Question: I'm trying to get a basic understanding of the concept of "Hard and Soft Links" in Linux.
I came across several links online, and they all said that one must get an understanding of the Unix file-system before understanding what hard and soft links are.
I will first write what I got so far, mainly for you to correct me if I'm wrong...(I'm aware that I might over simplify things, this is for the sake of... well... simplifying things):
- - -
So we could have something like this:

I also read, and this is where I get confused, that the name-inode map for a file isn't necessarily unique, meaning that a directory can contain two different file names that maps to the same inode number (and thus to the same file in the file system, and thus to the same actual content data on the disk), two different directories may contain identical name-inode mappings (how is it different from "coping a folder with all its content"?) so using either pathname will lead to the same actual content on disk... How exactly can you name a file with two different names on linux, and what is it good for anyway?
btw, is there some linux tool that shows the information for a given inode?
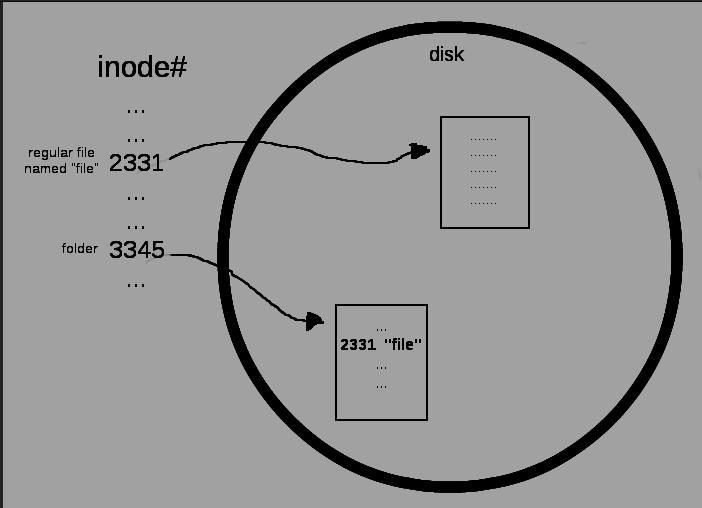
Answer: '''
how is it different from copying a folder with all its content?
'''
Lets say you have an 8GB USB stick with an arbitrary folder which is 6GB in size. You want the folder to be accessible from 2 different locations e.g. /so_very_tired/shared_big_folder and /james/foobar but copying in both location wont fit of the USB stick. So you make a reference or symbolic link to the file/folder. The actual location for this folder can be anywhere, for example in /6GB_FOLDER
In order to do this so we create a symbolic link from /so_very_tired/shared_big_folder => /6GB_FOLDER and /james/foobar => /6GB_FOLDER
Now accessing the directory /so_very_tired/shared_big_folder and /james/foobar will lead to /6GB_FOLDER.
To find more information of files and indoes, open up a command prompt and type
'''
$man ls
'''
You can use 'ls -i' to list the inode numbers for files
They are mostly used when you want to place a link to a file where the file doesn't exist e.g You have a configuration file for a server placed in /etc/nginx/sites-avaliable/ and in order to enable it you want to place it in the /etc/site-enabled folder but you don't want to make a copy. By creating a symbolic link all edits to the file in the sites-available folder are also made to the file pointed to by the symbolic link in sites-enabled. This is because one is the file and the other points the the same file.
To create a symbolic link use
'''
ln -s /existing-file /symbolic-link
'''